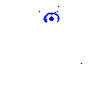
Particle: pion